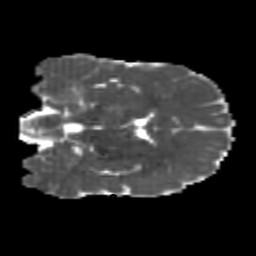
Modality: MD
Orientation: coronal
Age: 21
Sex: male
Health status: healthy
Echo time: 0.074 s